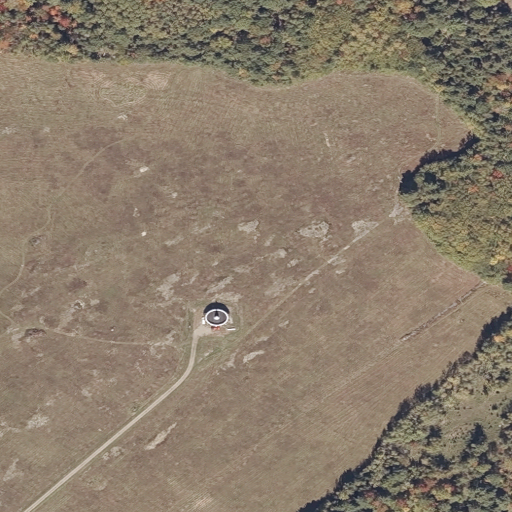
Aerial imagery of mountain in Maine named Hermon Hill containing pasture, deciduous forest, mixed forest, open development, and evergreen forest